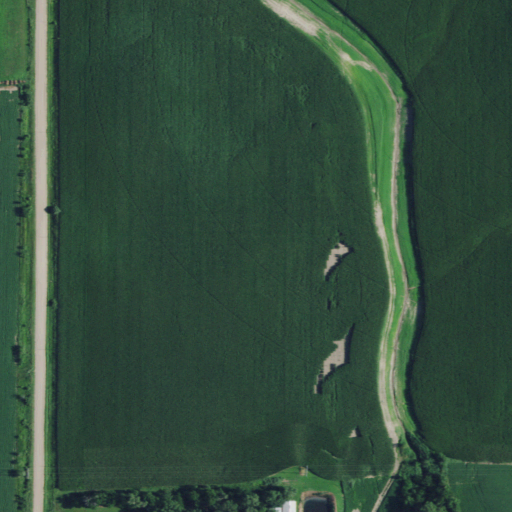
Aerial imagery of valley in Nebraska named O'Neil Valley containing cultivated crops, open development, low intensity development, and deciduous forest